Question: We are developing a web-based game. The map has a fixed size and is procedually generated.

At the moment, all these polygons are stored in one array and checked whether they should be drawn or not. This requires a lot of performance. Which is the best rendering / buffering solution for big maps?
What I've tried:
- - <URL>
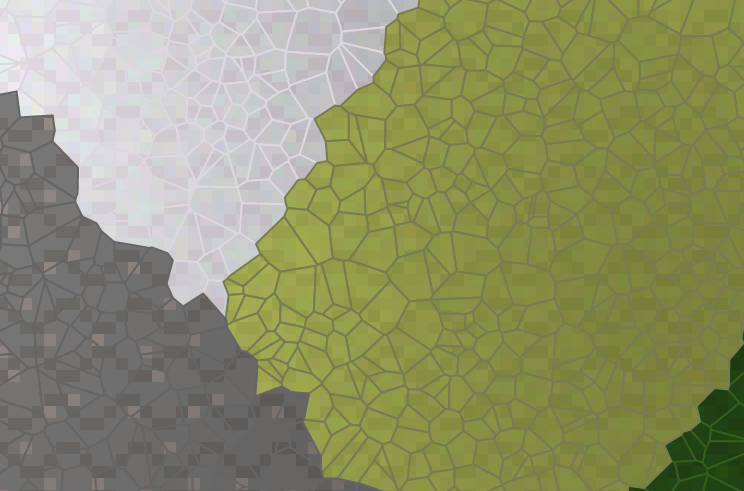
Answer: I have tried a lot of things and this solution turned out to be the best for us.
Because our map has a fixed size, it is calculated server-side.
One big image atlas with all the required tiles will be loaded at the beginning of the game. For each image on the atlas, a seperate canvas is created. The client loads the whole map data into one two-dimensional array. The values determine, which tile has to be loaded. Maybe it would be even better if the map was drawn on a seperate canvas, so that only the stripes have to be painted. But the performance is really good, so we won't change that.
Three conclusions:
- - -